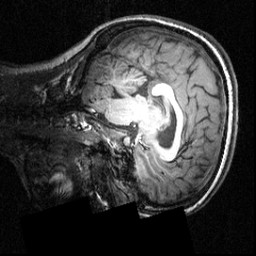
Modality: T1w
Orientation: sagittal
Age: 20
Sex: female
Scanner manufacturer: siemens
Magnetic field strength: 3.951 T
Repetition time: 1.5 s
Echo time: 0.00335 s